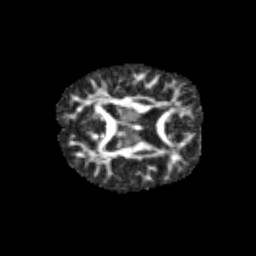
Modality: FA
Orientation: axial
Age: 11
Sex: male
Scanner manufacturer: siemens
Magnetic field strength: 3 T
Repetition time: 3.8 s
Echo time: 0.07 s